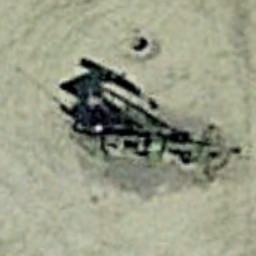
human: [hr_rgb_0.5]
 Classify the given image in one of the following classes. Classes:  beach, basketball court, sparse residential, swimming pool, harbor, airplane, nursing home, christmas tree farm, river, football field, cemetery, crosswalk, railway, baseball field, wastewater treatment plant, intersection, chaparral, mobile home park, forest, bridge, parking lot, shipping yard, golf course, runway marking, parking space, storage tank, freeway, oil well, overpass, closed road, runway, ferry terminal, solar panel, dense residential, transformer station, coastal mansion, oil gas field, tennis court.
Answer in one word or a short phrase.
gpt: oil well